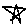
Label: star